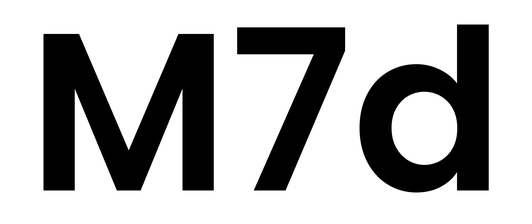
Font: Poppins-SemiBold